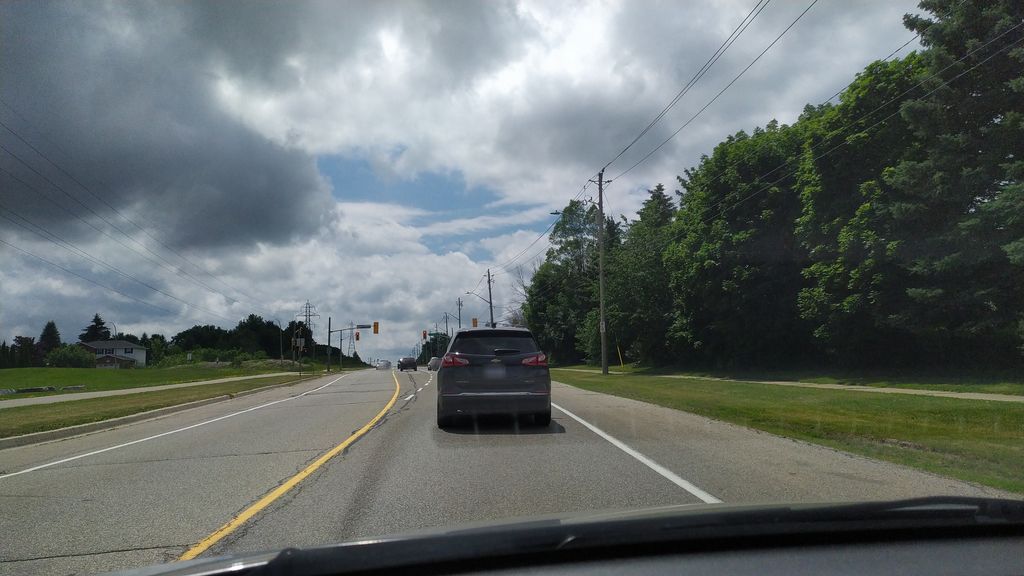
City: kitchener-waterloo